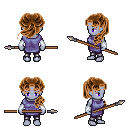
a pixel art fantasy rpg character, female body template, dark elf, purple skin, chain tabard jacket, metal pants, brown princess hairstyle, white cloth bracers, spear, four views (front, back, left, right), 2x2 character sprite sheet, small pixel art, hard edges, no anti-aliasing